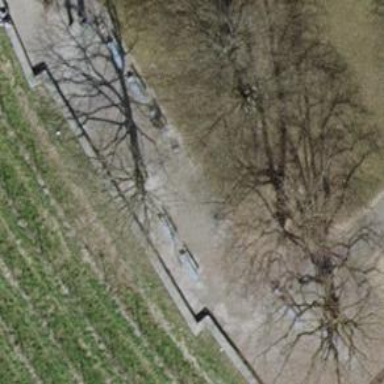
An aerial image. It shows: Bench for seating.